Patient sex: M
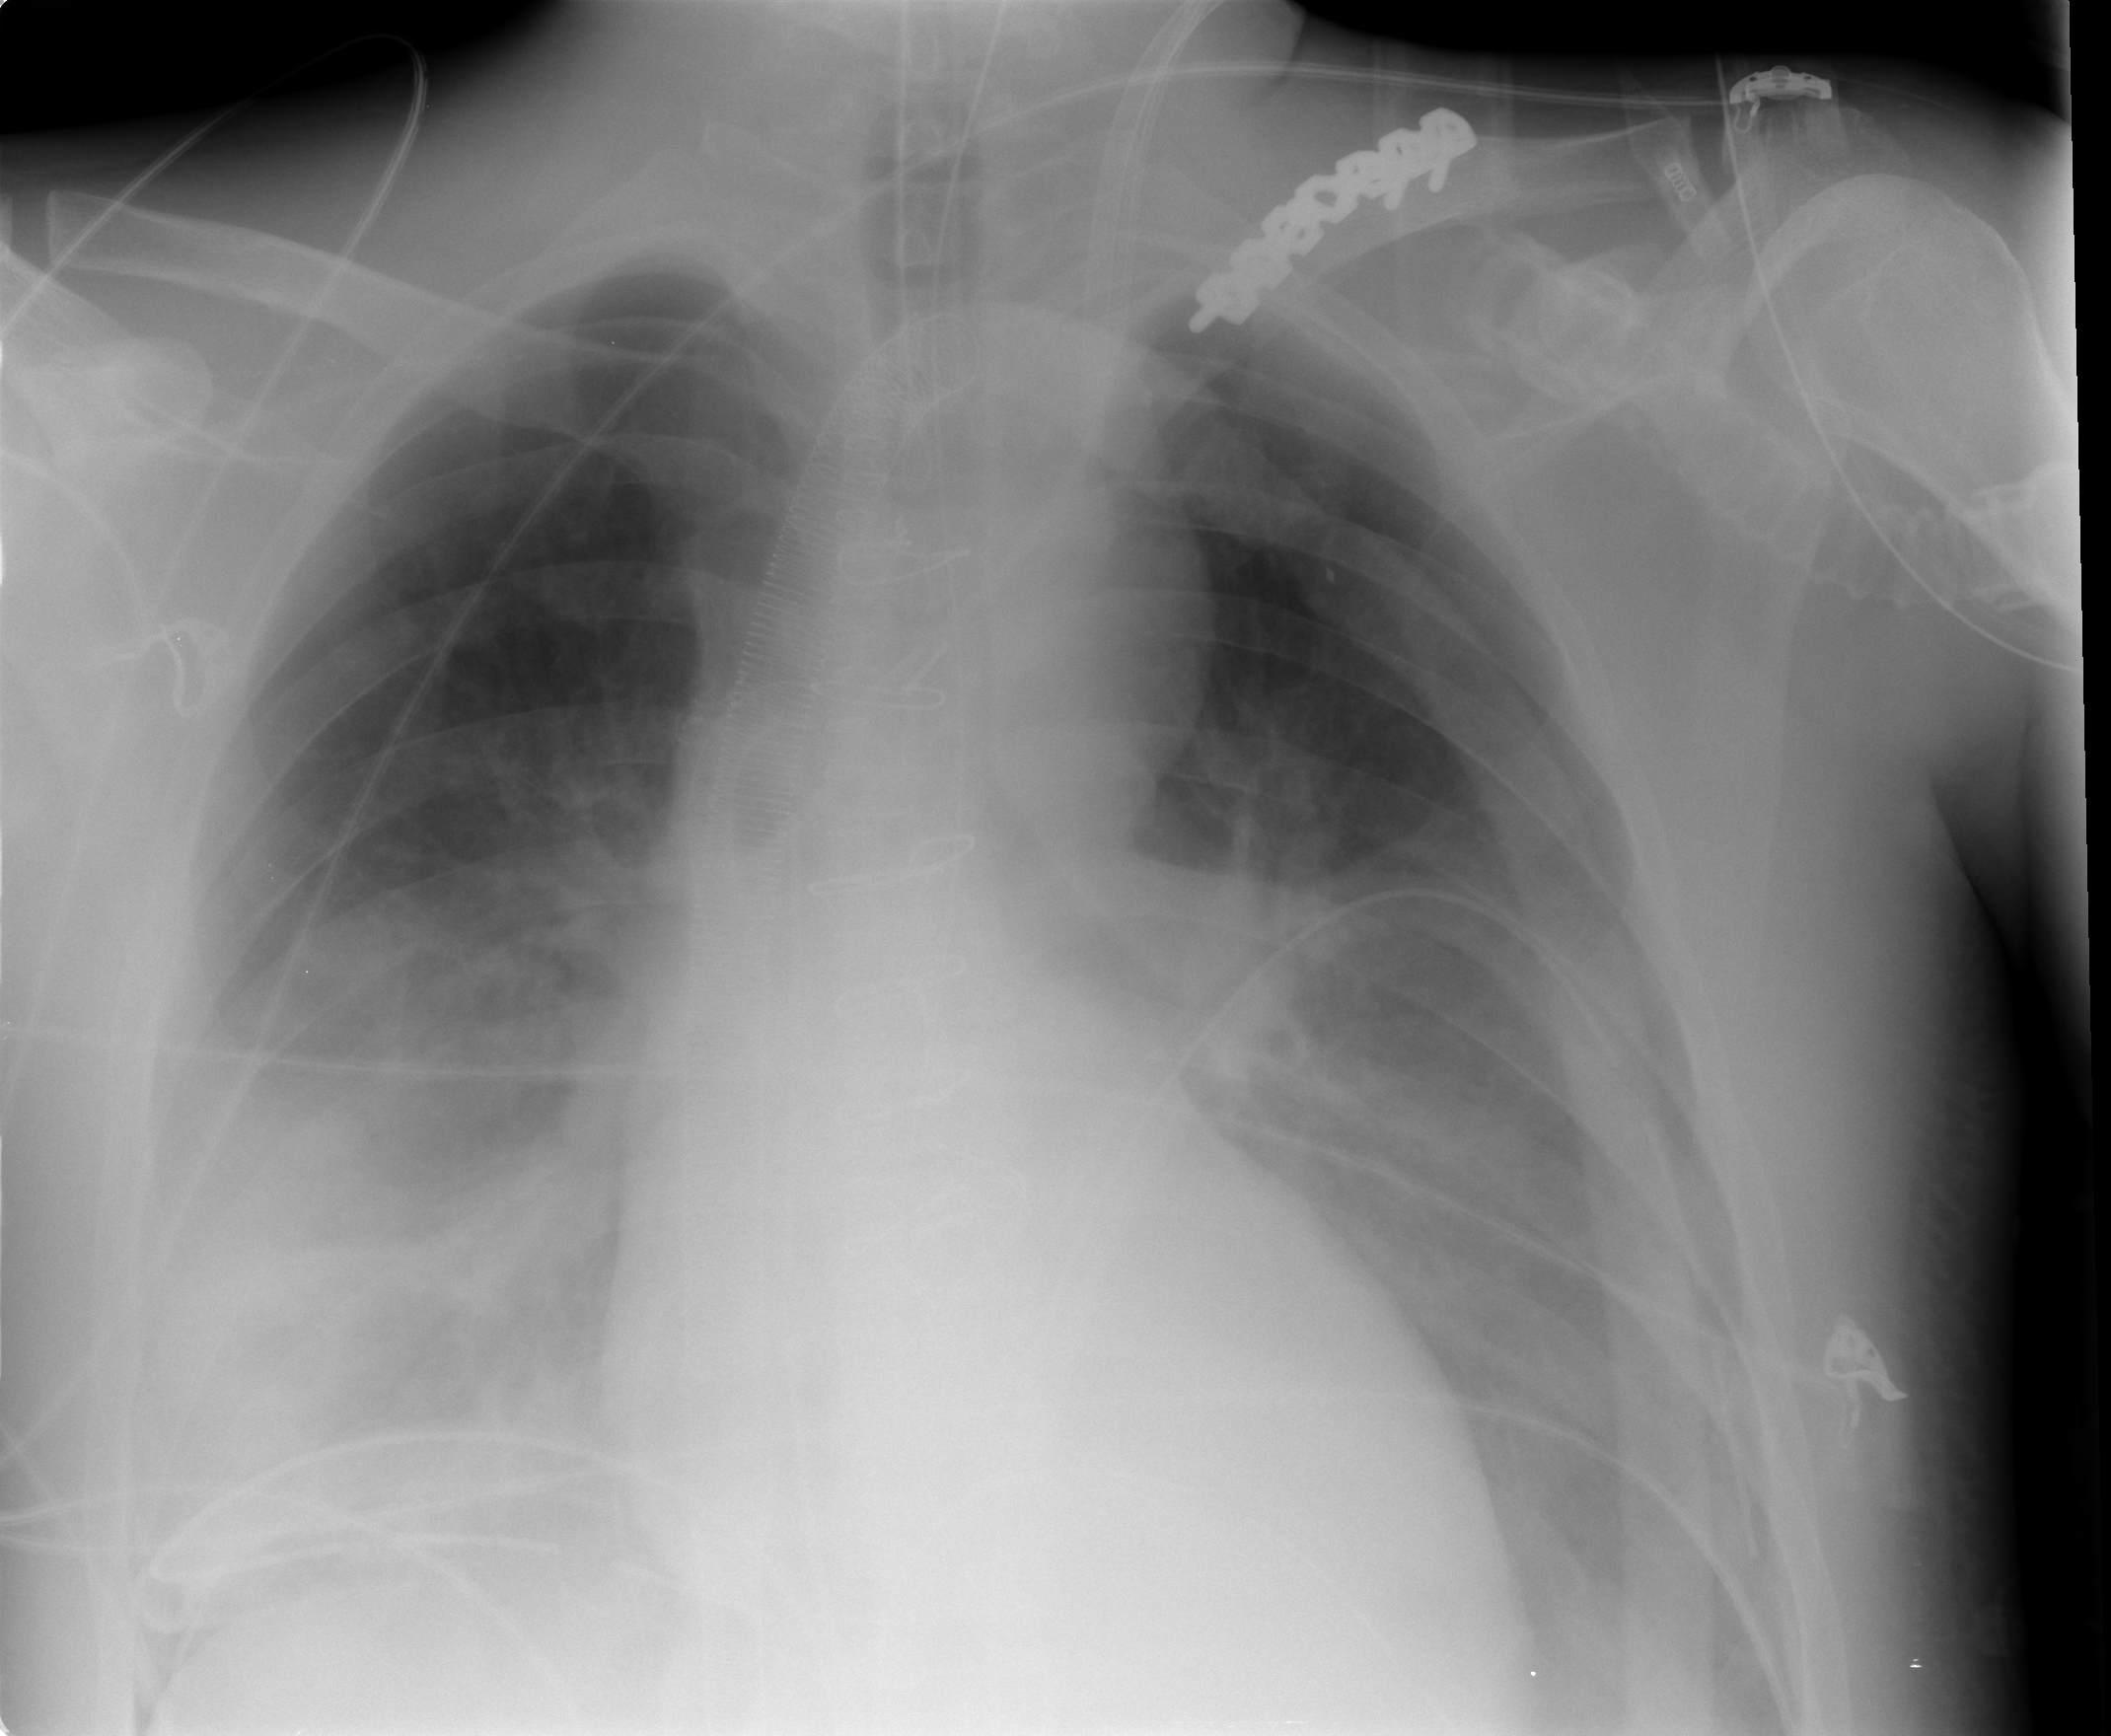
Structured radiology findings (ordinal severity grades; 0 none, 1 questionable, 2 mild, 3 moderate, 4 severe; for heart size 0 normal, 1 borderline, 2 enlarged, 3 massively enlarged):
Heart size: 2
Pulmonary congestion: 2
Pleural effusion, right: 2
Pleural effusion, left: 2
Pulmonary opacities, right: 2
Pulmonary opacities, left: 2
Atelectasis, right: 2
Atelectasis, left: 2